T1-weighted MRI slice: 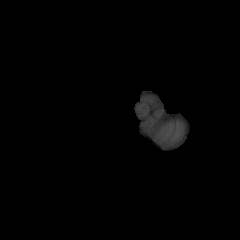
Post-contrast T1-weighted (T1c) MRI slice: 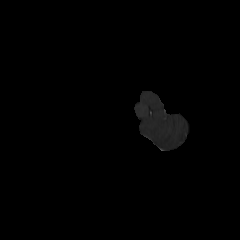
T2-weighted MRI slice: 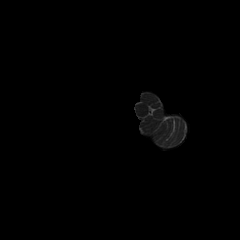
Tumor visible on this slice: no